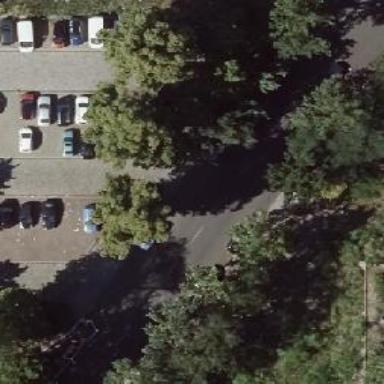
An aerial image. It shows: Road serving as parking aisle.